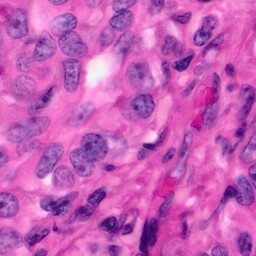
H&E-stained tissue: Pancreatic